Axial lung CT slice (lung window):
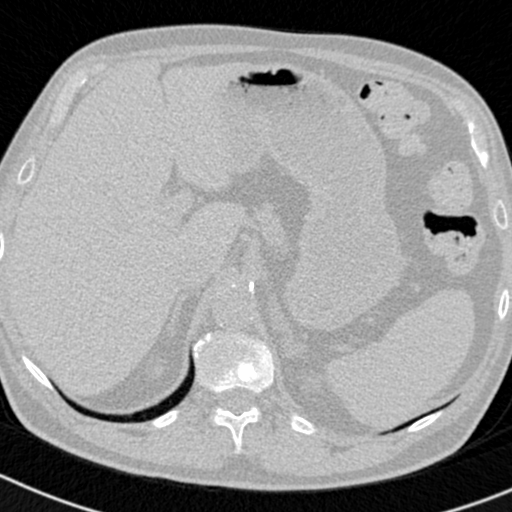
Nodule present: no